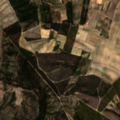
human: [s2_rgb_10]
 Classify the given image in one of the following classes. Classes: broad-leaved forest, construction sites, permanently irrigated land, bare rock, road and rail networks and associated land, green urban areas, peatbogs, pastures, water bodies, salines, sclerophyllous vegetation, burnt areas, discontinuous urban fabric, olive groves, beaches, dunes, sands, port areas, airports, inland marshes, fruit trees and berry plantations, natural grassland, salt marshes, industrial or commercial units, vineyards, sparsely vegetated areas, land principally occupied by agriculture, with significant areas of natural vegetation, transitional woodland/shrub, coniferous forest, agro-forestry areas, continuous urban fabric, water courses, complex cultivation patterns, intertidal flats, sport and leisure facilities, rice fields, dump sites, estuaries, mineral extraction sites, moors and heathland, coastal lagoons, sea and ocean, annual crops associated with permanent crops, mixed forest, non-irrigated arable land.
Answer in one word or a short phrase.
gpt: complex cultivation patterns, broad-leaved forest, transitional woodland/shrub